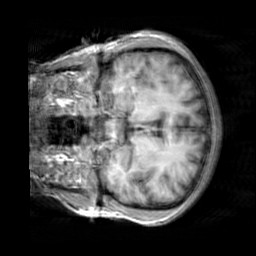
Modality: T1w
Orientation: coronal
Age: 31
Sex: female
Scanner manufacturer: siemens
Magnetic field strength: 3 T
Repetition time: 2.3 s
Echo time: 0.00303 s